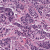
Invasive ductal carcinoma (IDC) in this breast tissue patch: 1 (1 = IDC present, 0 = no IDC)